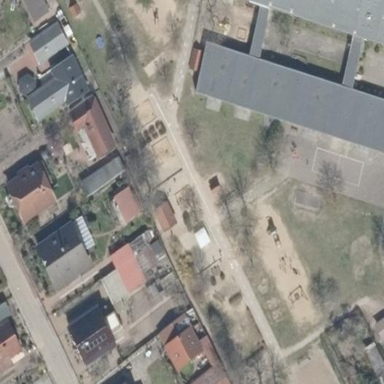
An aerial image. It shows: Kindergarten.